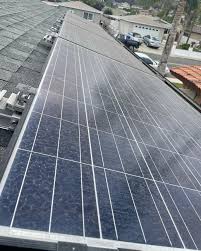
Label: Dusty